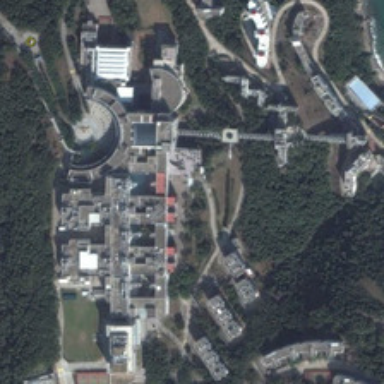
There are numerous trees and buildings on the picture .